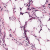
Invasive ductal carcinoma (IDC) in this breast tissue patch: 1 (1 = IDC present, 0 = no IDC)